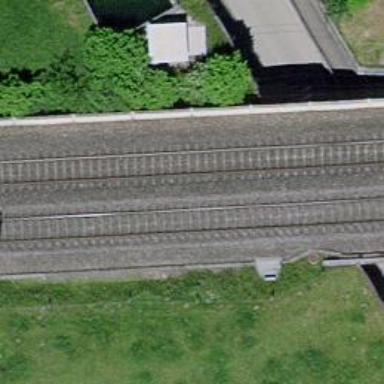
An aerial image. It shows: Bridge with electrified rail tracks and contact line.